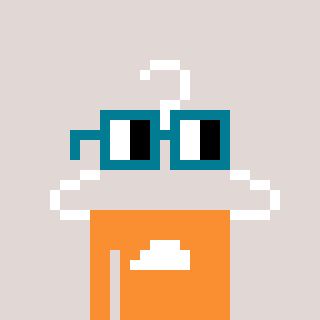
a pixel art character with square dark green glasses, a hanger-shaped head and a orange-colored body on a warm background